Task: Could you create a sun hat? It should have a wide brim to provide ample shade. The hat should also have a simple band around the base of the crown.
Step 140:
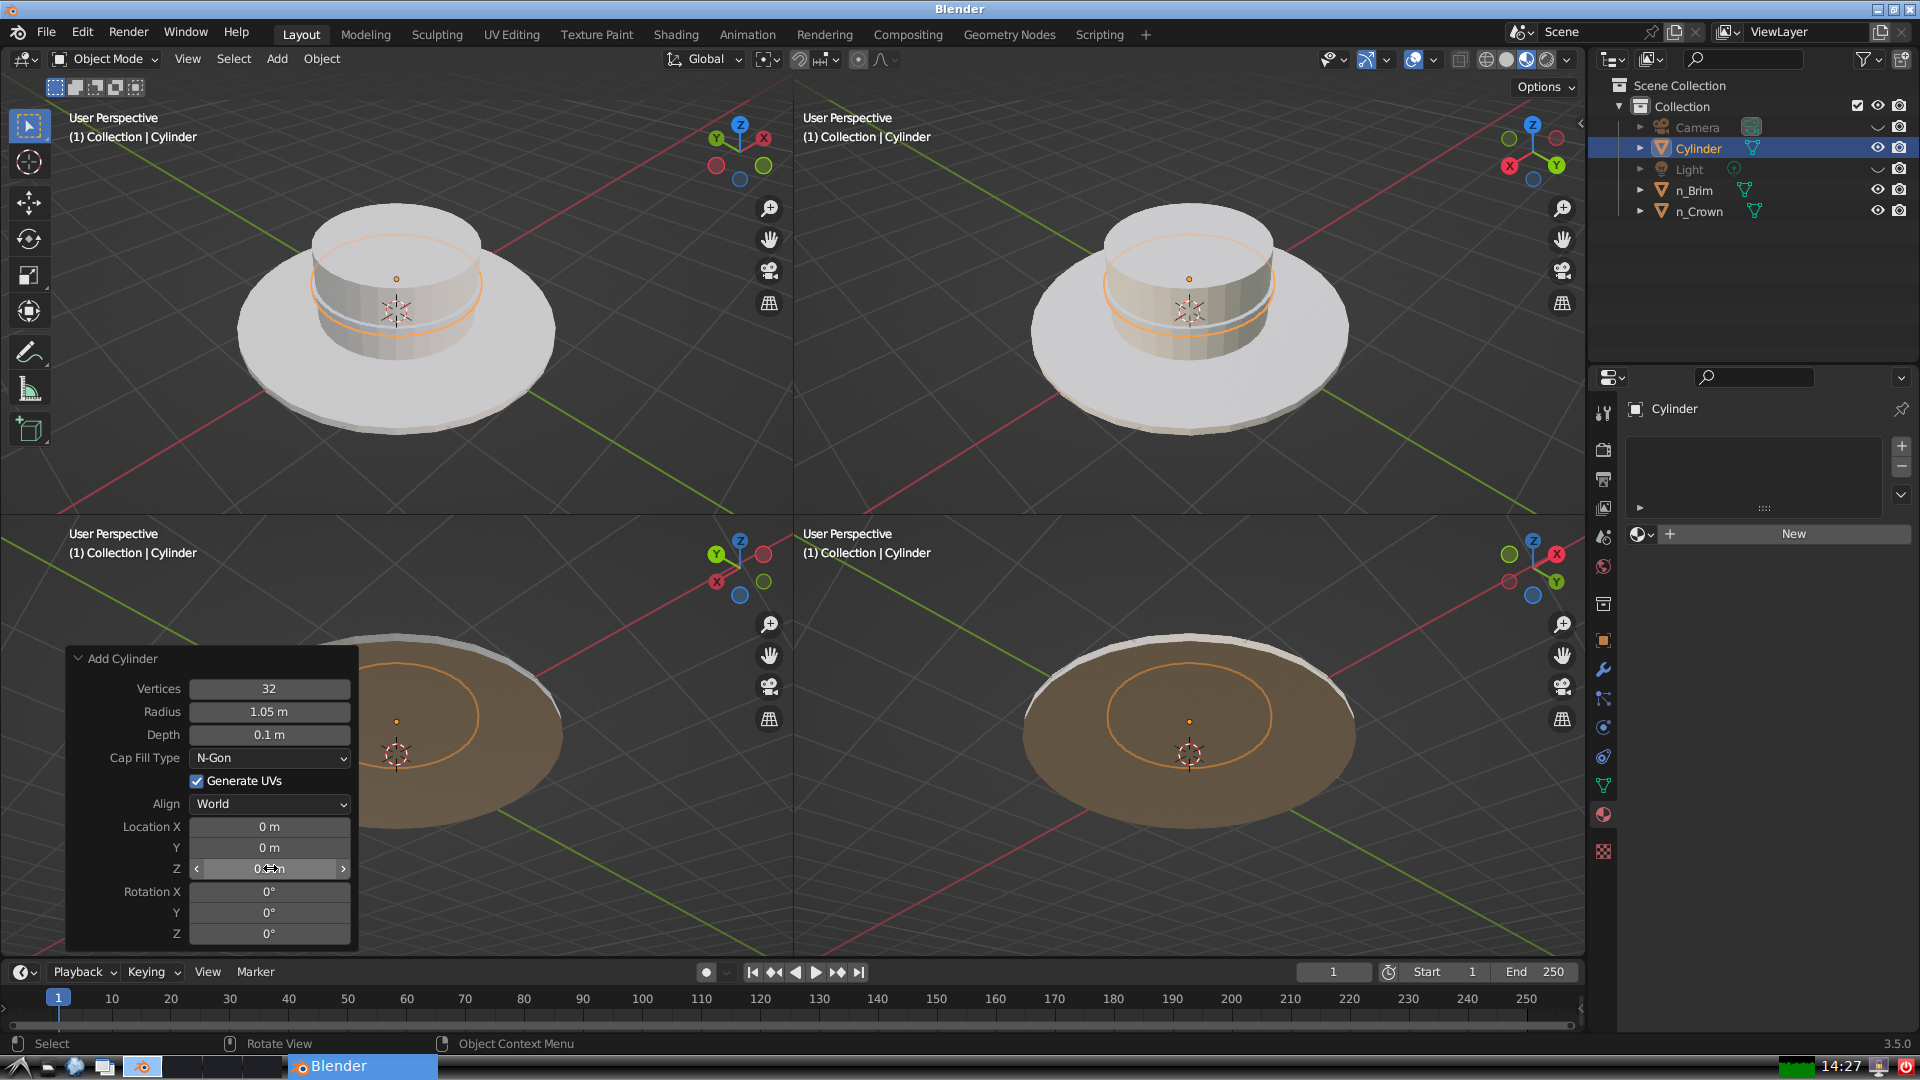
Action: {"mouse_move": [960, 540]}